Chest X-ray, PA view. Patient: 35 years old, sex F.
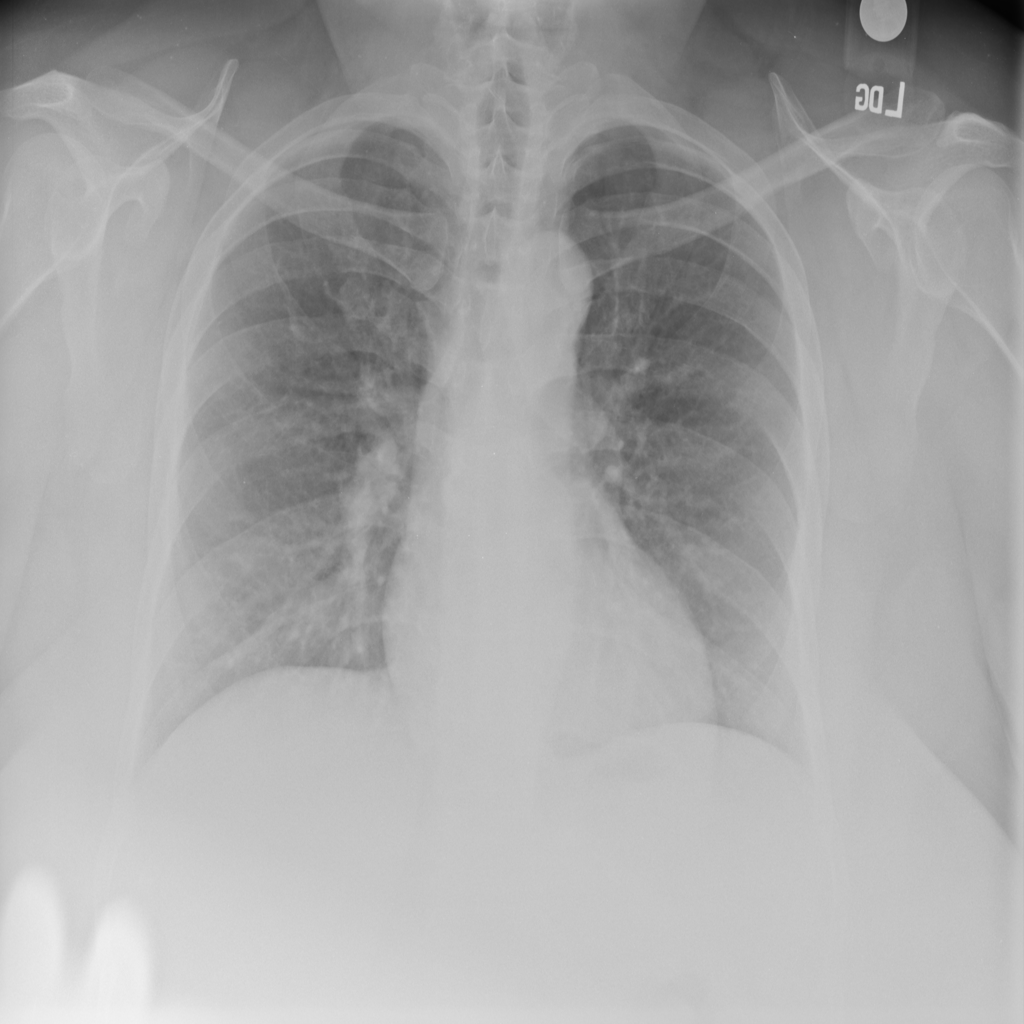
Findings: No Finding